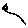
Label: triangle